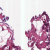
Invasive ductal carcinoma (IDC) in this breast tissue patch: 0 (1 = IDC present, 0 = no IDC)